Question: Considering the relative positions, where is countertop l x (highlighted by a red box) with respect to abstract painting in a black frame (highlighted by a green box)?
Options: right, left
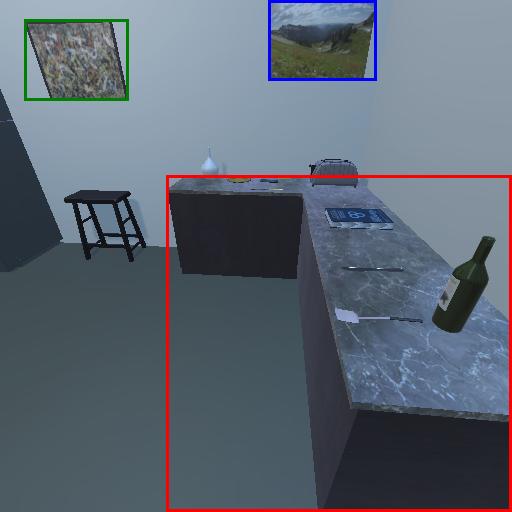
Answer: right